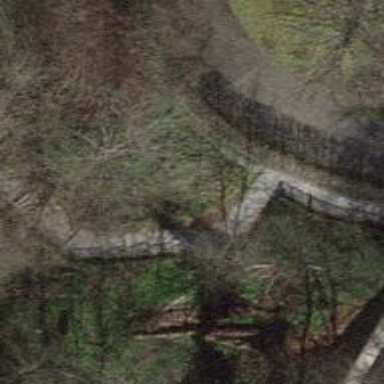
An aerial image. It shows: Steps with fine gravel surface.